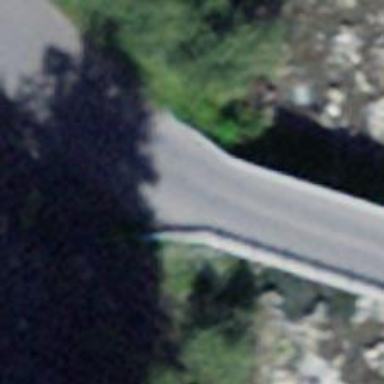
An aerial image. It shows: Unclassified road with bridge.